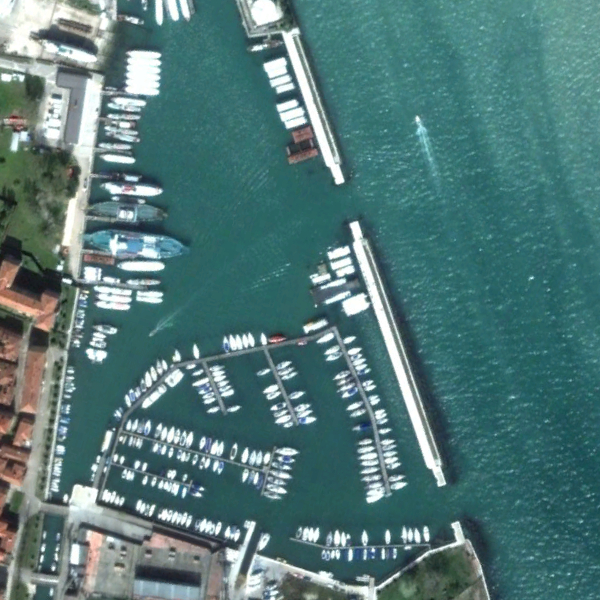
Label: Port